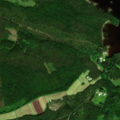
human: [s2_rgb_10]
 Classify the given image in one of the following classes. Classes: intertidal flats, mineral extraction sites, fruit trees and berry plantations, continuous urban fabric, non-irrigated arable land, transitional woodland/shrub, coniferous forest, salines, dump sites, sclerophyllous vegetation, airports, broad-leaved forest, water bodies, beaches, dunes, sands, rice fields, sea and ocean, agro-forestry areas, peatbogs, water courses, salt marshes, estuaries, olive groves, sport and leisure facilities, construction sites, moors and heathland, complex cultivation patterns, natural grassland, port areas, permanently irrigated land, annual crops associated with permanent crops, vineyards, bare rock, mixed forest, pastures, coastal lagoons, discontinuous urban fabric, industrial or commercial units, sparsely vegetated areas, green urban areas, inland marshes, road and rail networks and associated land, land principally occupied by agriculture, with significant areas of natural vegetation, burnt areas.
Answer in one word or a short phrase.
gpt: land principally occupied by agriculture, with significant areas of natural vegetation, coniferous forest, mixed forest, water bodies